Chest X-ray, AP view. Patient: 57 years old, sex F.
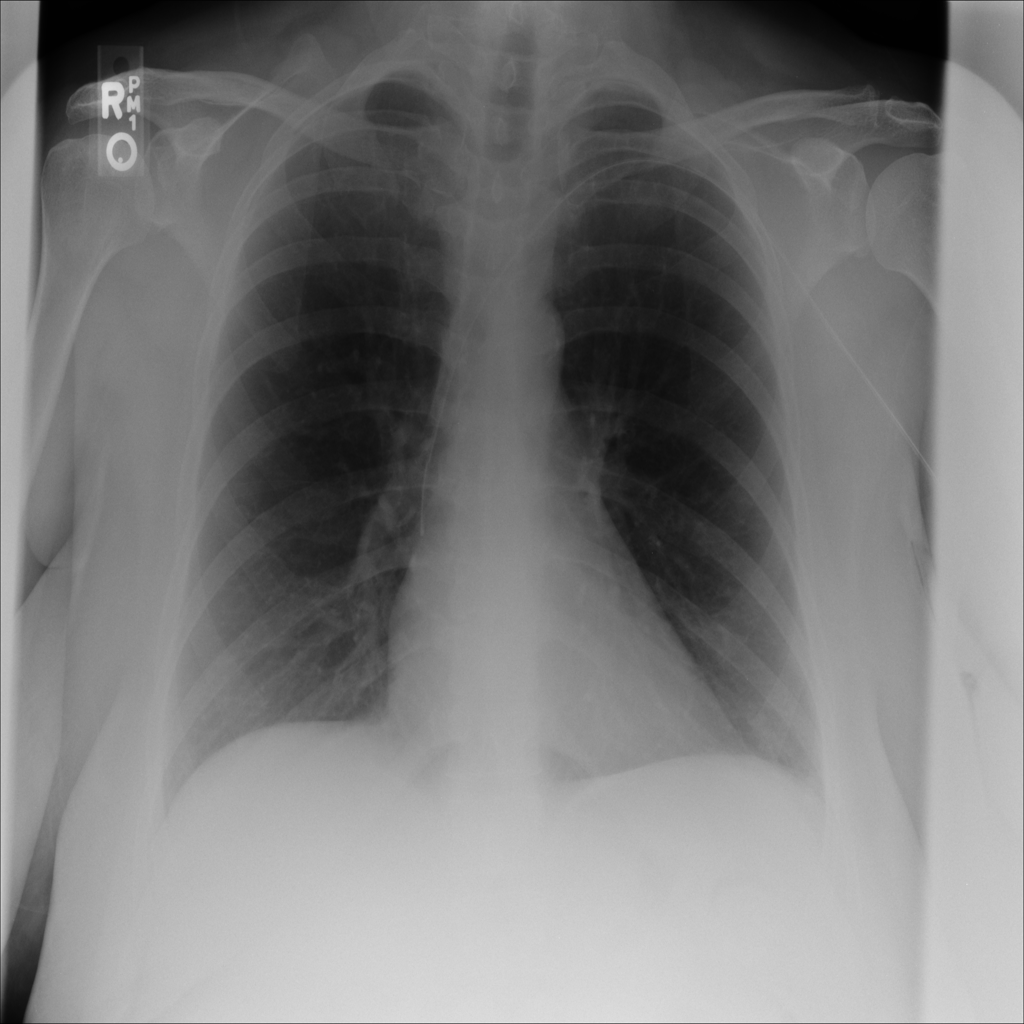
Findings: No Finding